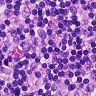
Metastatic tissue present: no